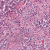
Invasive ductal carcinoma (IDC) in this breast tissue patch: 1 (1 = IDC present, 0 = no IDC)